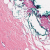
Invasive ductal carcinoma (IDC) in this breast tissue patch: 0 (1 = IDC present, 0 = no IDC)